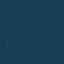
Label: SeaLake